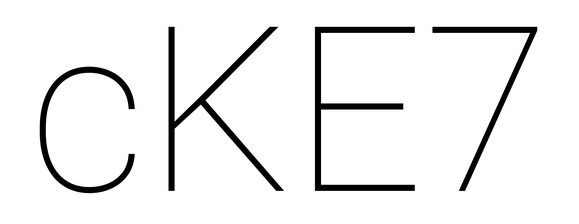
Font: Roboto_Thin